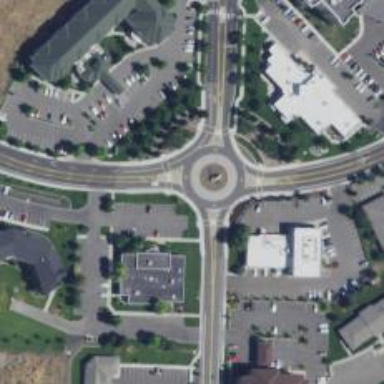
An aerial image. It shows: Tertiary road leading to roundabout.